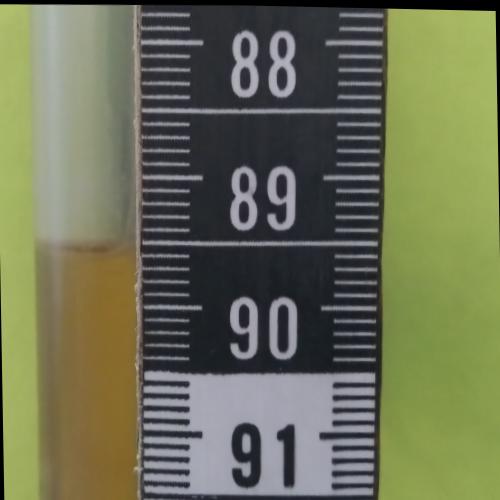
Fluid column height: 89.6 cm